Question: i try to make a Form program in c# to rename a lot of folders. The Customers has to choose the folder (and the name to rename), where all the folders are include, for example in c:
olders\ are this folders:
'''
1991 - title1
1992 - title2
1993 - title3
1994 - title4
'''
And now i will change the year into a name, like this:
'''
name - title1
name - title2
name - title3
name - title4
'''
Example pic:

I hope you unterstand what i want :-) and you can help me with this.
Regards,
matthias
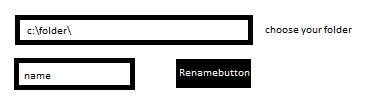
Answer: A few hints:
1. Get all files (recursively if you want) with Directory.GetFiles(@"c:
older")
2. Rename all files with File.Move(@"C:
older\oldname", @"C:
older
ewname");
If your file format is like that you can simply split the filename at "-" & replace the first part with your name.